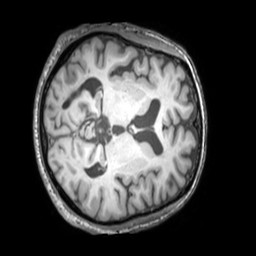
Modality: T1w
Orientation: axial
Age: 73
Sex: male
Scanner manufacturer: philips
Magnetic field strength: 3 T
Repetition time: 0.009895 s
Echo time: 0.004605 s